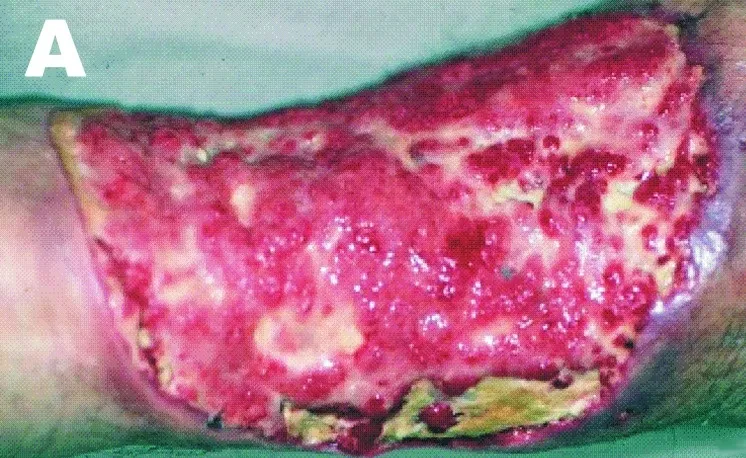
Clinical aspects of the lesion when the patient sought treatment at the University Hospital. The figure depicts the wide extension of the lesion in a frontal.
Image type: pathology (h&e)